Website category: university
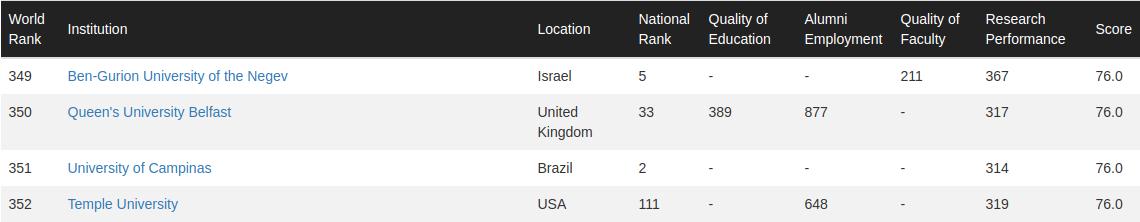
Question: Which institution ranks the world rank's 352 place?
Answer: Temple University

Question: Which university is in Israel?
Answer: Ben-Gurion University of the Negev

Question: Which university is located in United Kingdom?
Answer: Queen's University Belfast

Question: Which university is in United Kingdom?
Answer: Queen's University Belfast

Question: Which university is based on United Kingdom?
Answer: Queen's University Belfast

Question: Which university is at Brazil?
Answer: University of Campinas

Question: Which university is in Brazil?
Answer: University of Campinas

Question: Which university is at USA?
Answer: Temple University

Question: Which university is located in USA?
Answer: Temple University

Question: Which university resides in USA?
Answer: Temple University

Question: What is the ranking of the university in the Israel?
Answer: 349

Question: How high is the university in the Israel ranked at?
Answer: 349

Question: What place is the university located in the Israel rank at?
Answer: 349

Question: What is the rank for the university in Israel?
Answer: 349

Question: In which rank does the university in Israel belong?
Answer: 349

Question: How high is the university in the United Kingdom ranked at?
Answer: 350

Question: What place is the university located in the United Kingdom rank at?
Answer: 350

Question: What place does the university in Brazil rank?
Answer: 351

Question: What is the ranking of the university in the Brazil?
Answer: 351

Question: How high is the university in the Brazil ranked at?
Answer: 351

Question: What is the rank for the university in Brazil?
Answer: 351

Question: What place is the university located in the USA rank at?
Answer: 352

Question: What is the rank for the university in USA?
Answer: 352

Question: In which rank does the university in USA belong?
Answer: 352

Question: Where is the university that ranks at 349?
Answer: Israel

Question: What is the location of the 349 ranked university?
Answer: Israel

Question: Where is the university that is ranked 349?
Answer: Israel

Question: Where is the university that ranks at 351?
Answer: Brazil

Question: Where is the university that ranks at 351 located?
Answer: Brazil

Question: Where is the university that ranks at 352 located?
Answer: USA

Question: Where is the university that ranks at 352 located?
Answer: USA